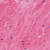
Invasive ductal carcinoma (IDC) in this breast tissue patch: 0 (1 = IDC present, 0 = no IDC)